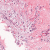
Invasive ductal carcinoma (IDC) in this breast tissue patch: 0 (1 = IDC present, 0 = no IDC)